Interaction volume radius: 5 \u00c5
Interaction volume height: 20 \u00c5
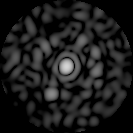
Disorder parameter: 0.8901